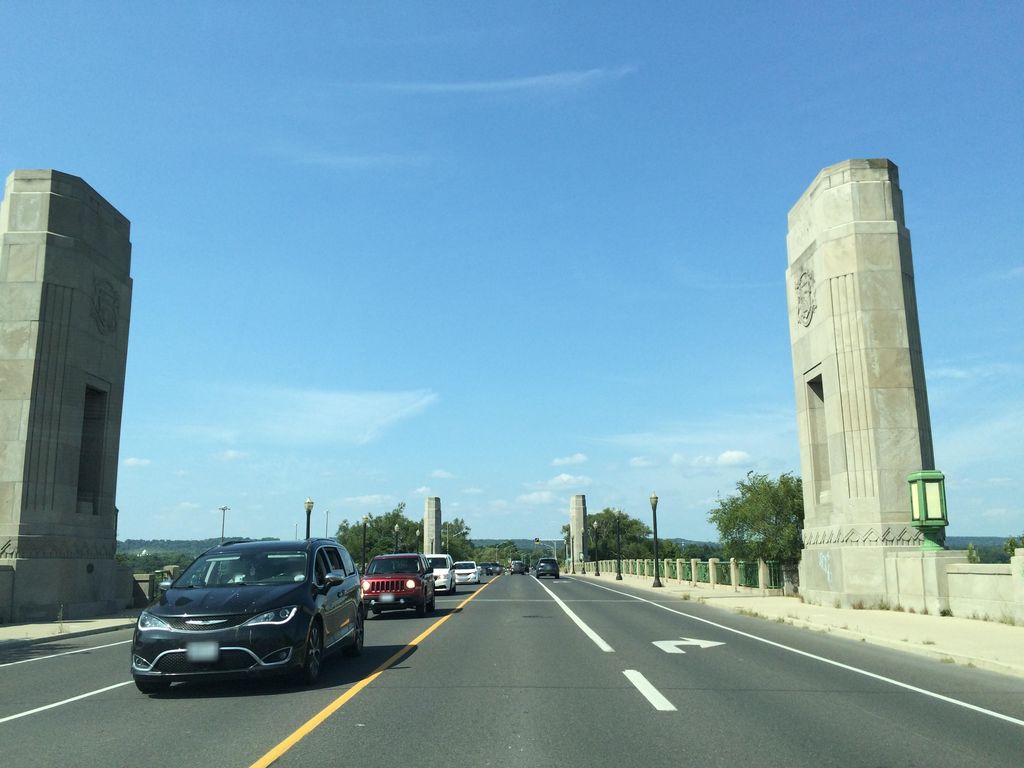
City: hamilton